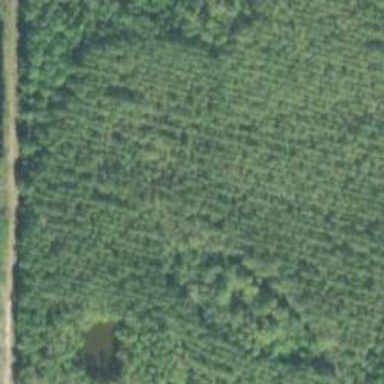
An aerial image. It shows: Forest with needle-leaved trees.